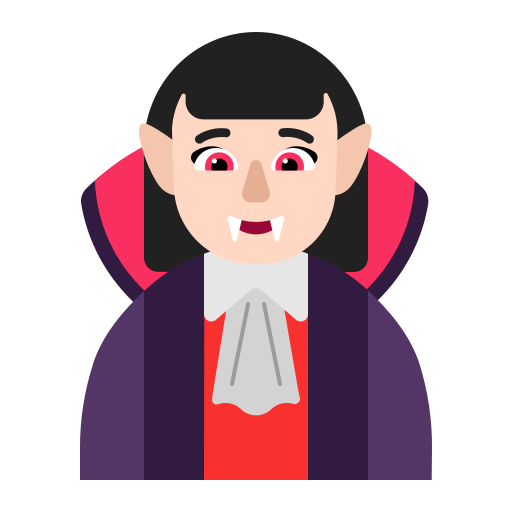
woman vampire flat light